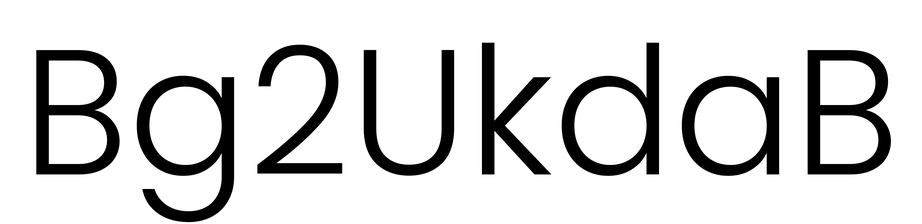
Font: Poppins-Light